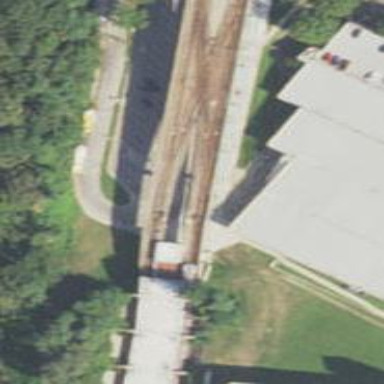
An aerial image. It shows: Bridge with electrified rail.